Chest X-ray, PA view. Patient: 9 years old, sex M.
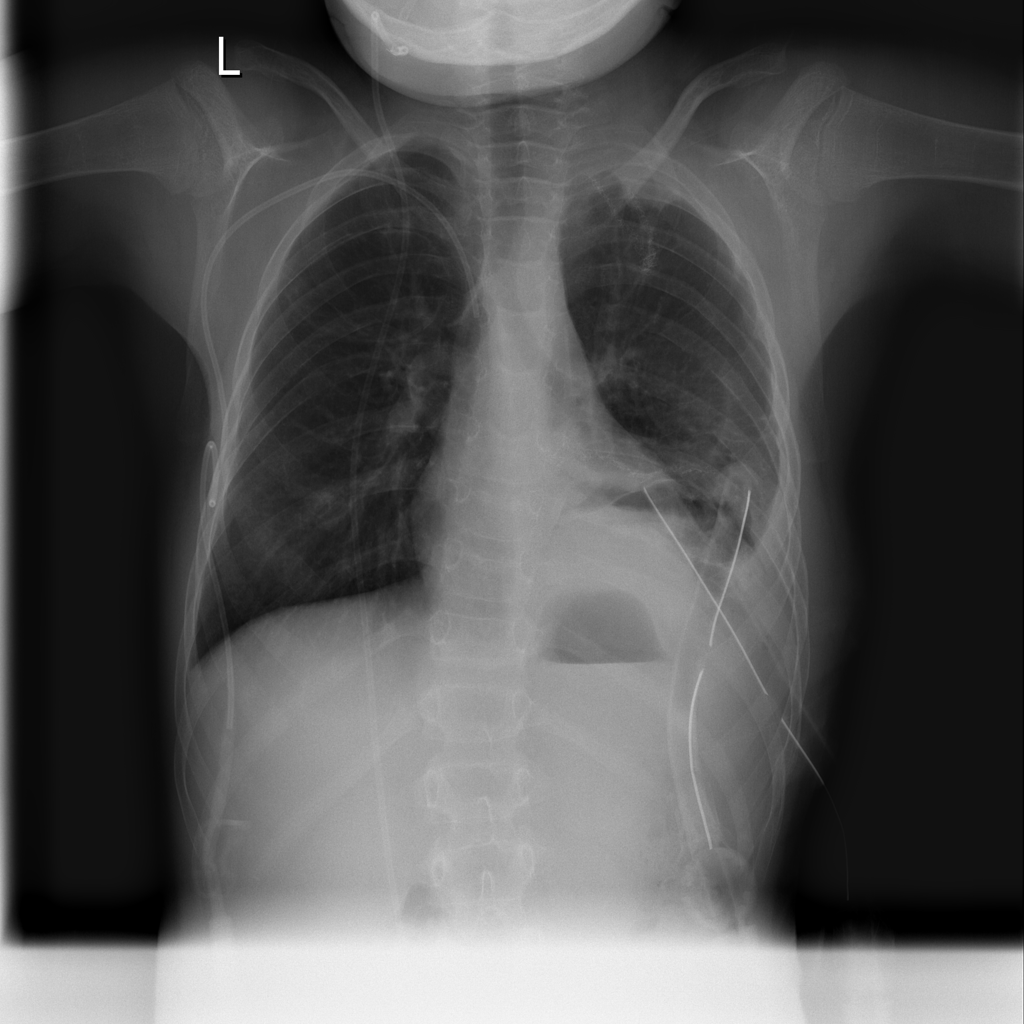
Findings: Pneumothorax